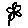
Label: flower